Question: I am using UIRenderer to render my cell which contain the description as html. My problem is even though I am using SafeHtml it is rendering html as text and all the html tag not understand by browser as they are escaped.
Here is my code.
'''
<ui:UiBinder xmlns:ui='urn:ui:com.google.gwt.uibinder'
xmlns:g='urn:import:com.google.gwt.user.client.ui'>
<ui:with field="title" type="java.lang.String"/>
<ui:with field="description" type="com.google.gwt.safehtml.shared.SafeHtml" />
<ui:style>
</ui:style>
<div >
<span ui:field="selectedNews">
<h3><ui:text from="{title}" /> </h3>
<div><span ui:field="descriptionSpan"><ui:safehtml from="{description}"/></span></div>
<hr/>
</span>
</div>
</ui:UiBinder>
'''
and corresponding java class
'''
public class SimpleListCell extends AbstractCell<NewsDto> {
public interface SimpleListCellRenderer extends UiRenderer {
void render(SafeHtmlBuilder sb,String title,SafeHtml description);
void onBrowserEvent(SimpleListCell newsCell, NativeEvent event, Element parent, NewsDto value);
SpanElement getDescriptionSpan(Element parent);
}
private static SimpleListCellRenderer uiNewsCellRenderer = GWT.create(SimpleListCellRenderer.class);
public SimpleListCell(){
super("click");
}
@Override
public void onBrowserEvent(Context context, Element parent, NewsDto value,
NativeEvent event, ValueUpdater<NewsDto> updater) {
uiNewsCellRenderer.onBrowserEvent(this, event, parent, value);
}
@Override
public void render(Context context, NewsDto newsDto, SafeHtmlBuilder safeHtmlBuilder) {
String title = newsDto.getTitle();
SafeHtml description = SafeHtmlUtils.fromString(newsDto.getDescription());
uiNewsCellRenderer.render(safeHtmlBuilder,title,description);
}
//This method is being called everytime I am clicking on this item
@UiHandler({"selectedNews"})
void onSelectNews(ClickEvent event,Element parent,NewsDto value){
GWT.log(value.getDescription());
uiNewsCellRenderer.getDescriptionSpan(parent).setInnerText(value.getDescription());
GWT.log("rendering of elements completed");
}
}
'''
and here is how the content is appearing on website.

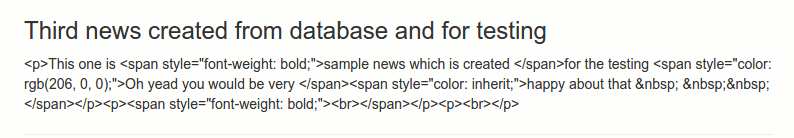
Answer: 'SafeHtmlUtils.fromString' will escape special chars, you have to use (with great care!) 'fromTrustedString'.
Same remark with 'setInnerText' vs. 'setInnerHtml' in the click handler.